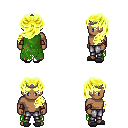
a pixel art fantasy rpg character, male body template, human, dark skin, green tattered cape, metal pants, gold princess hairstyle, iron tiara, cloth bracers, gray slippers, four views (front, back, left, right), 2x2 character sprite sheet, small pixel art, hard edges, no anti-aliasing